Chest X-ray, PA view. Patient: 82 years old, sex M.
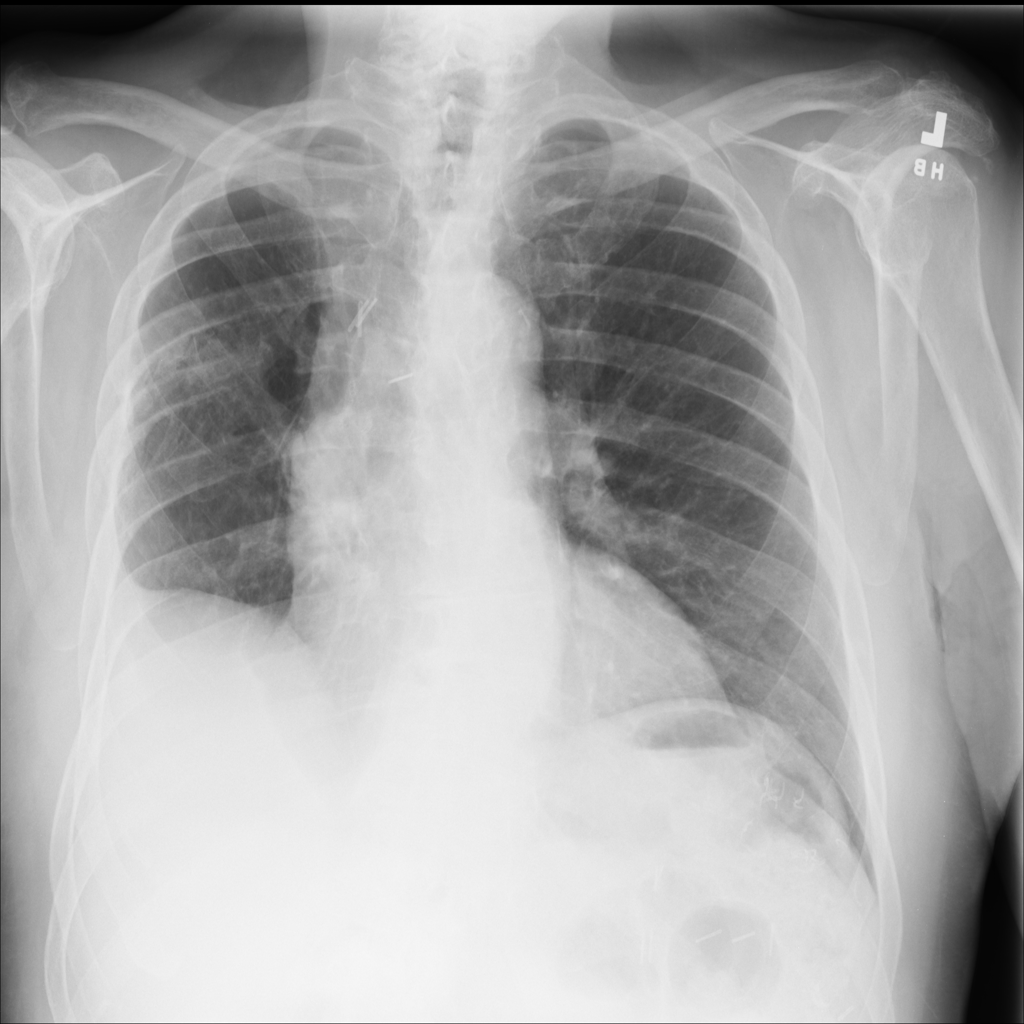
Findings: No Finding